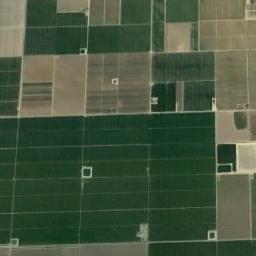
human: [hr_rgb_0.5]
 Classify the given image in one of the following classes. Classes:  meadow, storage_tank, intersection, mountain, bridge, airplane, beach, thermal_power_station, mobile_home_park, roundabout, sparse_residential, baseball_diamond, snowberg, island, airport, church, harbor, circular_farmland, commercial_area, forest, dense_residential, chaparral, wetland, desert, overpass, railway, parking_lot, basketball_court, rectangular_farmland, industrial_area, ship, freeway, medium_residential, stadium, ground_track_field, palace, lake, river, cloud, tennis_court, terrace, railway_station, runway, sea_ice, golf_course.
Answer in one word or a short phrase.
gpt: rectangular_farmland